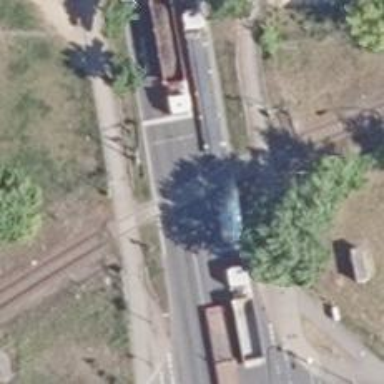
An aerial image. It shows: Railway level crossing.